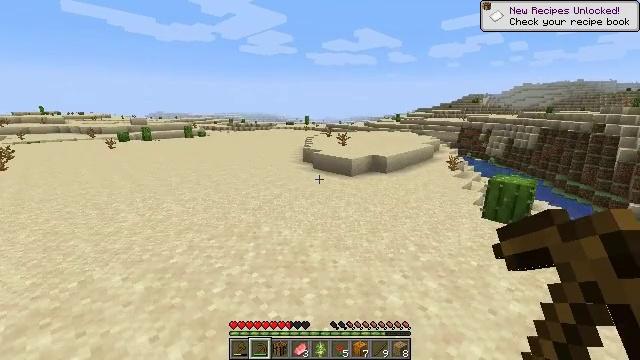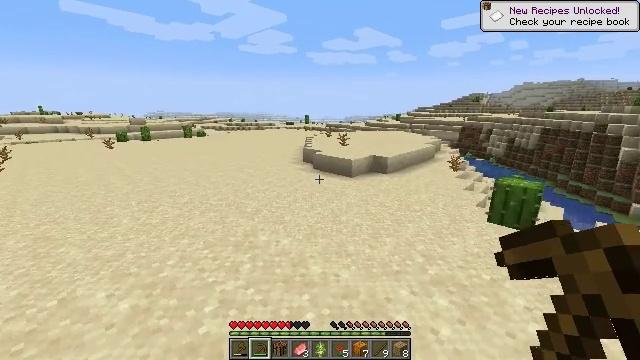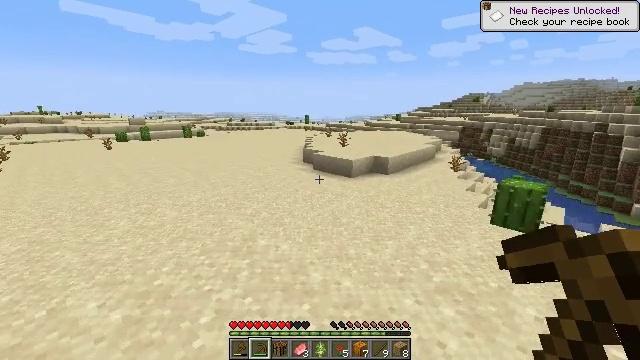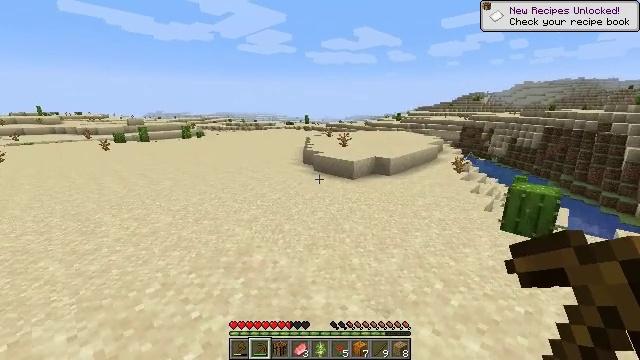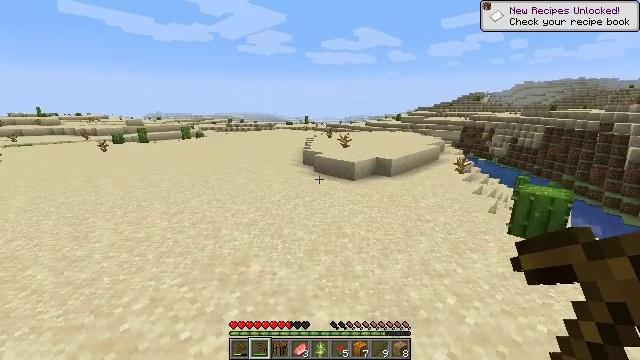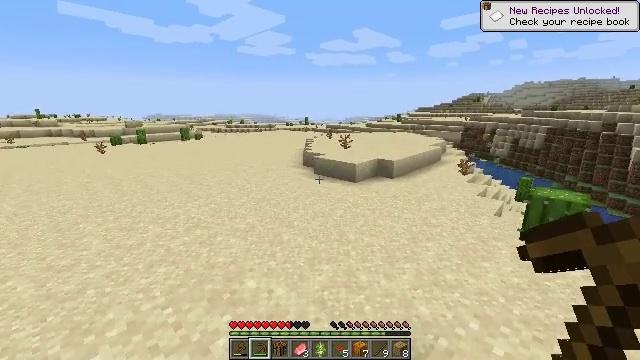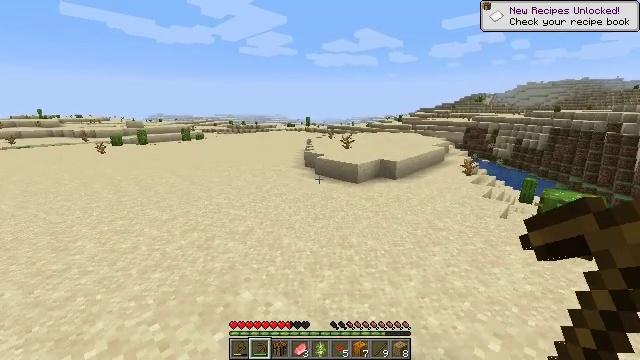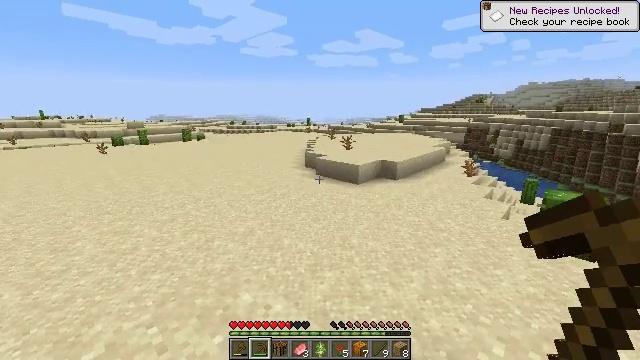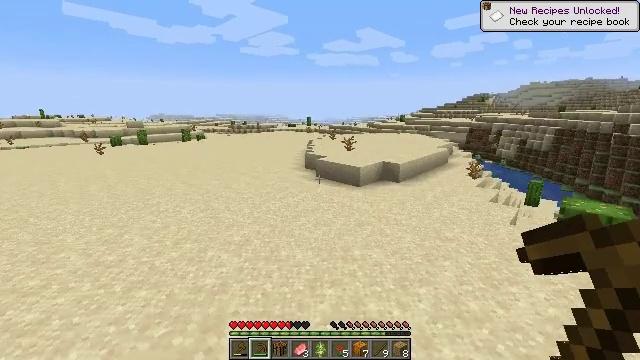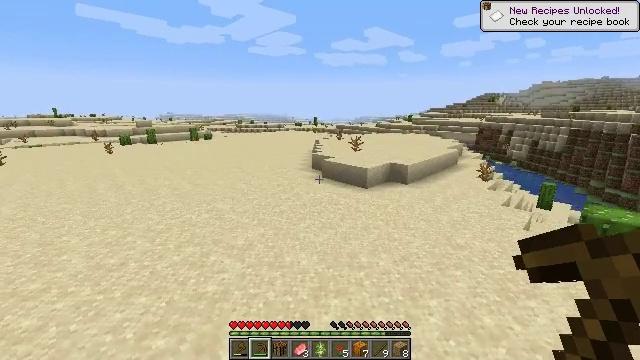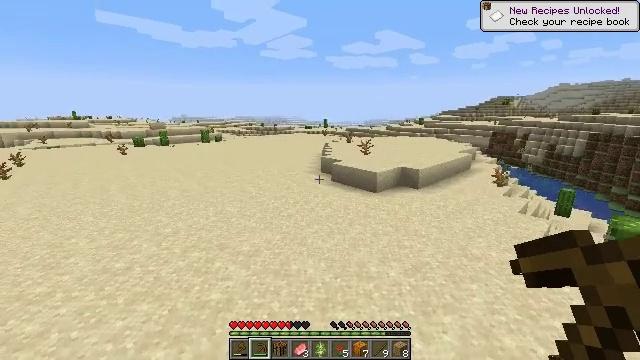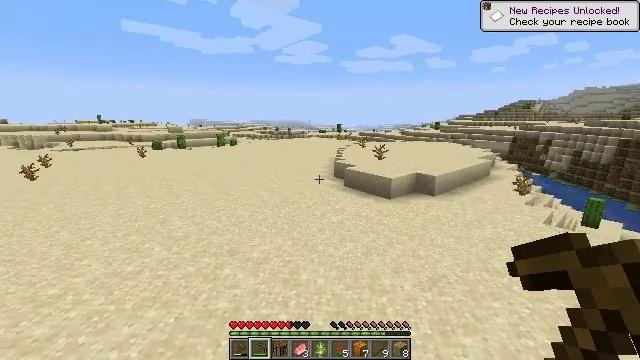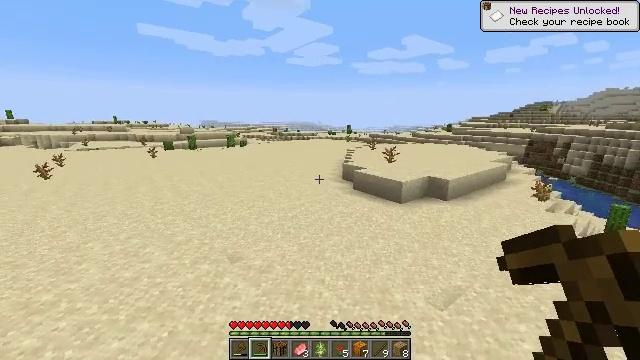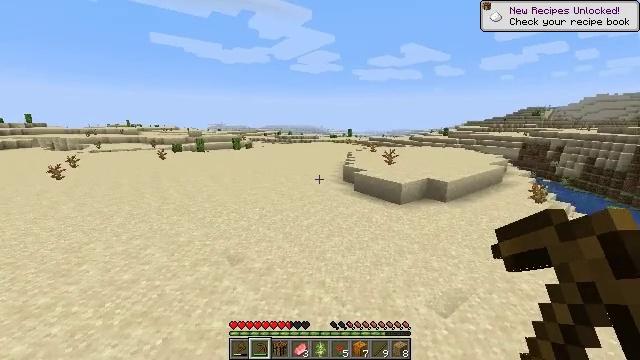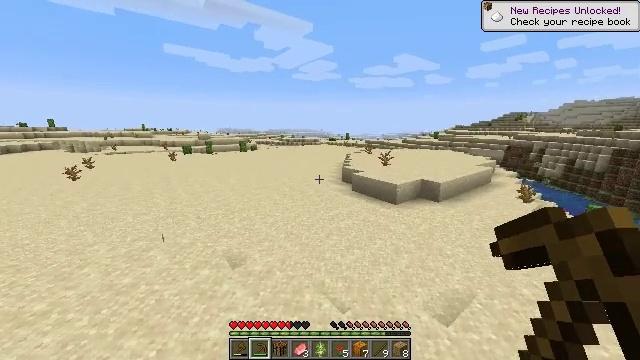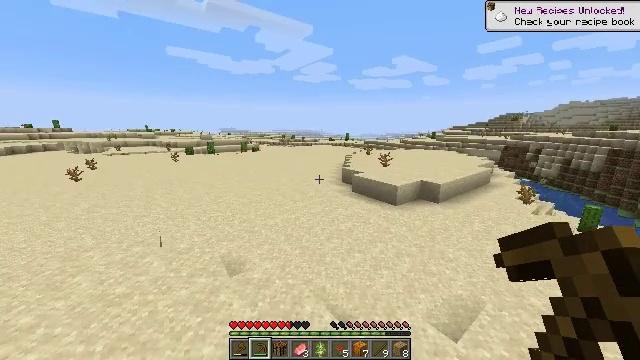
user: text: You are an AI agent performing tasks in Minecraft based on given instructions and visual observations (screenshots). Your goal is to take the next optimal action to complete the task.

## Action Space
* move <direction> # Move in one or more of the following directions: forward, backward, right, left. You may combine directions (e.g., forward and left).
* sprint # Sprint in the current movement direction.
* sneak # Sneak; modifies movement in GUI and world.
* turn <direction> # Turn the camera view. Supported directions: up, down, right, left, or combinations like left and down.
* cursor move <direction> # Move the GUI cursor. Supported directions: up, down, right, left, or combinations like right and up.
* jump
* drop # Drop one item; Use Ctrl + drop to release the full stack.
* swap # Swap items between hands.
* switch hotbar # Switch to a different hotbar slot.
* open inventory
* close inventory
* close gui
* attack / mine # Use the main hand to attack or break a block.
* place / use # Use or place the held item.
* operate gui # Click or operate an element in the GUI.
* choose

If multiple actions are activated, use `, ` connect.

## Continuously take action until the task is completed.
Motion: motion action
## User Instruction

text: Left click to mine the dead bush.
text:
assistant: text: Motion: move forward
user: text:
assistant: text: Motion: move forward
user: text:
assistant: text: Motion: move forward
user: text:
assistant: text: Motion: move forward
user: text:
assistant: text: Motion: move forward
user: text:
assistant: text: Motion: move forward
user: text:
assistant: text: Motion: move forward
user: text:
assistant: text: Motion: move forward
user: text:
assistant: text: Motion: move forward, turn left
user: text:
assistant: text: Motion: move forward, turn left
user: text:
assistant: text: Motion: move forward, turn left
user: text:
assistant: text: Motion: move forward, sprint, turn left
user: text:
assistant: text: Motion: move forward, sprint
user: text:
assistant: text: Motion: move forward, sprint
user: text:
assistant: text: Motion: move forward, sprint
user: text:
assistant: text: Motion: move forward, sprint
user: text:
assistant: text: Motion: move forward, sprint
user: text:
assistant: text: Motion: move forward, sprint
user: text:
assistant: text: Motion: move forward, sprint
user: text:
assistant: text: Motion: move forward, sprint
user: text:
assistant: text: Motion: move forward, sprint
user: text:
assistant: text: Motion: move forward, sprint
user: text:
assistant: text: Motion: move forward, sprint
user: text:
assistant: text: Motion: move forward, sprint
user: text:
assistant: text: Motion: move forward, sprint
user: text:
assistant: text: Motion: move forward, sprint
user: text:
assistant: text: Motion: move forward, sprint
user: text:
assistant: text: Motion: move forward, sprint
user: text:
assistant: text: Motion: move forward, sprint
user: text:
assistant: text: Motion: move forward, sprint